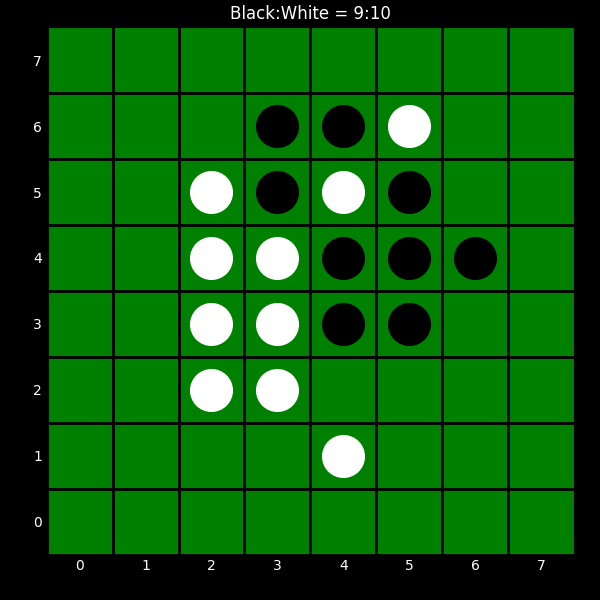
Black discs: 9
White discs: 10